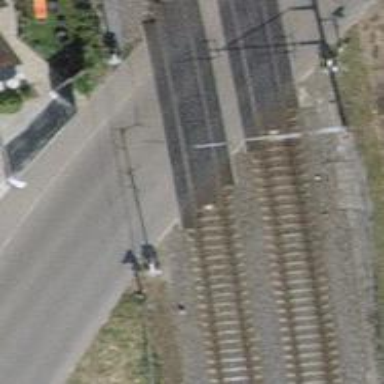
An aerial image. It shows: Level crossing at the railway with full barrier.